Field crop: maize
Growth stage: 2
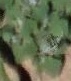
Species: chenopodium